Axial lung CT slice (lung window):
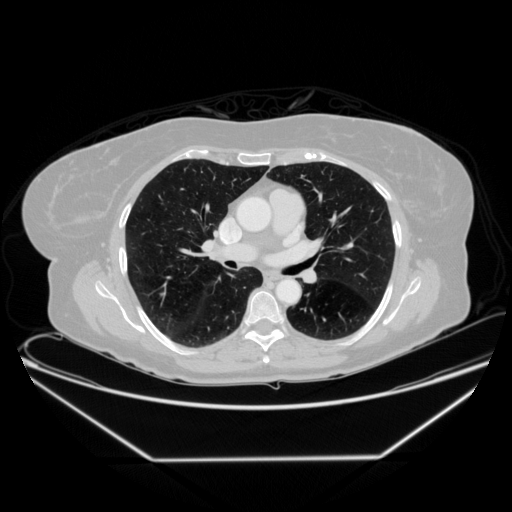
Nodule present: no